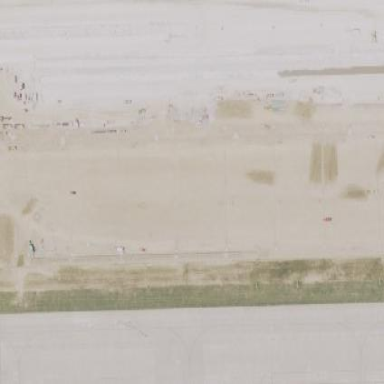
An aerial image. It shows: Apron at the airport.